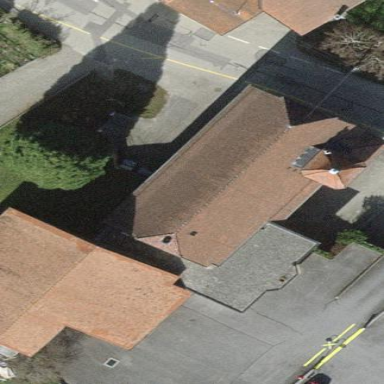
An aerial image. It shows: Public building.